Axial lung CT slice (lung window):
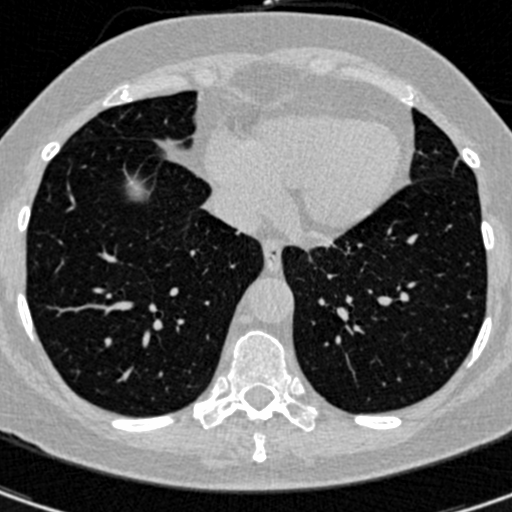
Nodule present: no